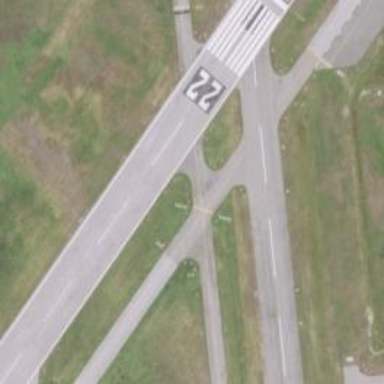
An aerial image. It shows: Image of taxiway at airport.